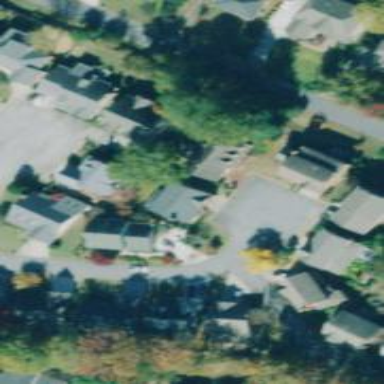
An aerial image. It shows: Residential road.